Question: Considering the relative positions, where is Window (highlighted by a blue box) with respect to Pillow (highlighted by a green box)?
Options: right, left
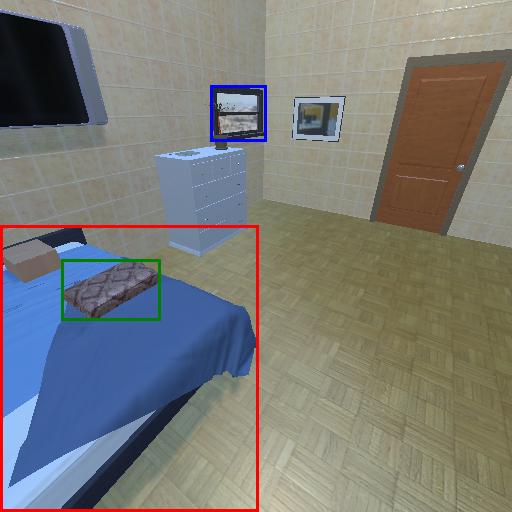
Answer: right